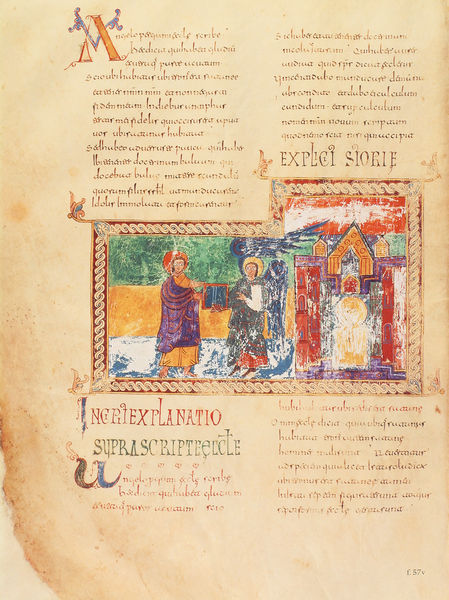
Titel: Beatus-Manuskript
Künstler: Magius
Institution: New York, Pierpont Morgan Library
Schlagwörter: blau, feder, gelb, grün, bunt, haus, rot, rahmen, spitze, kirche, gold, mantel, turm, schrift, tusche, buch, seite, illustration, text, heiligenschein, mittelalter, heilige, purpur, erklärung, latein, rohrfeder, buchmalerei, majuskel